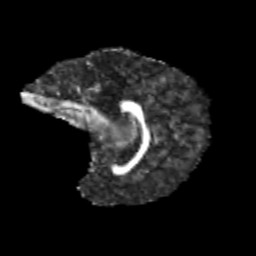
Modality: FA
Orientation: sagittal
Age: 11
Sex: female
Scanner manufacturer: siemens
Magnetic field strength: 3 T
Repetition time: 3.8 s
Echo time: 0.07 s